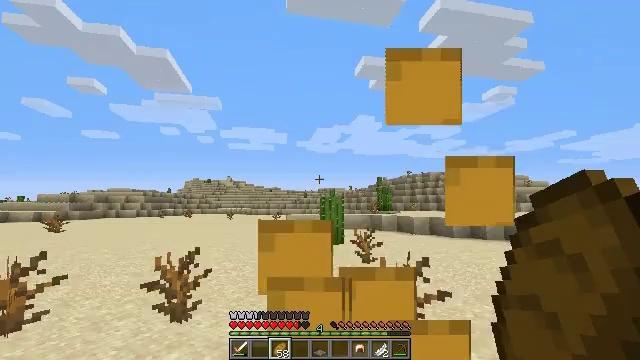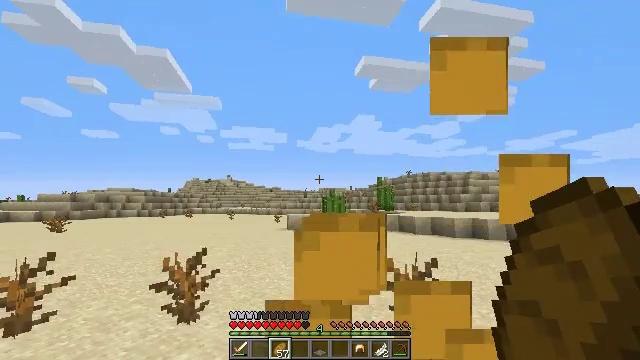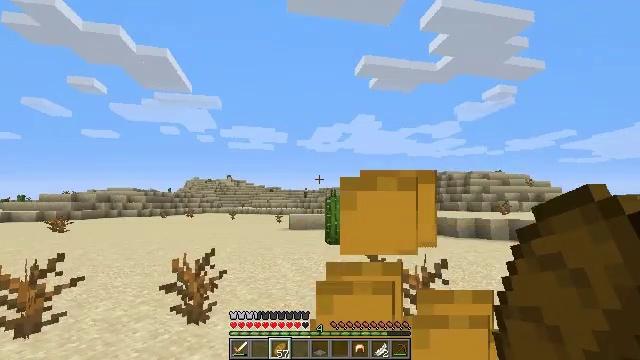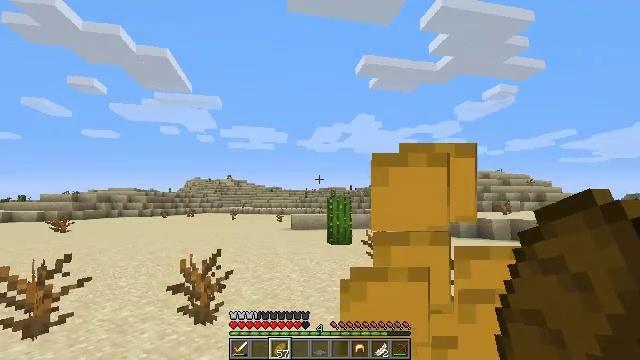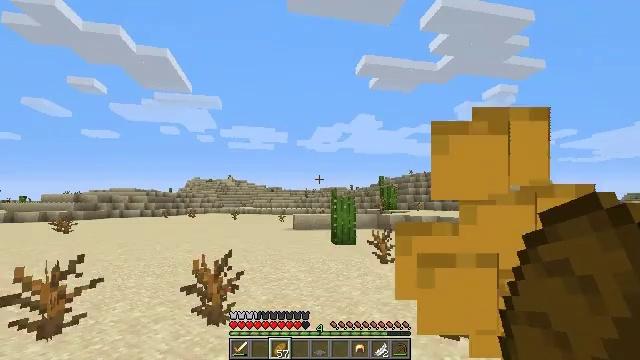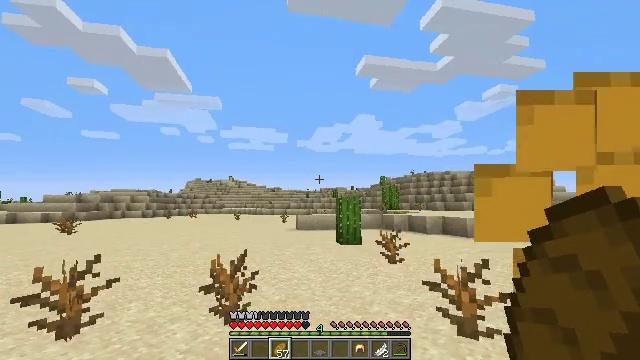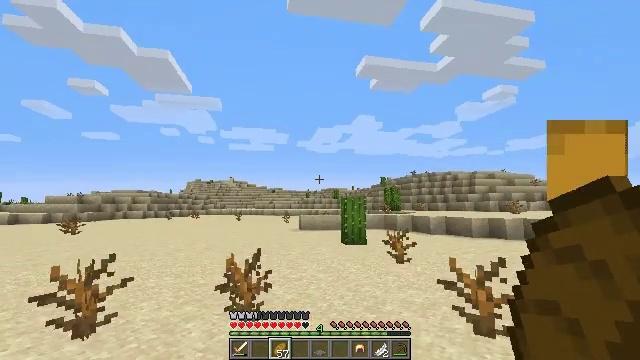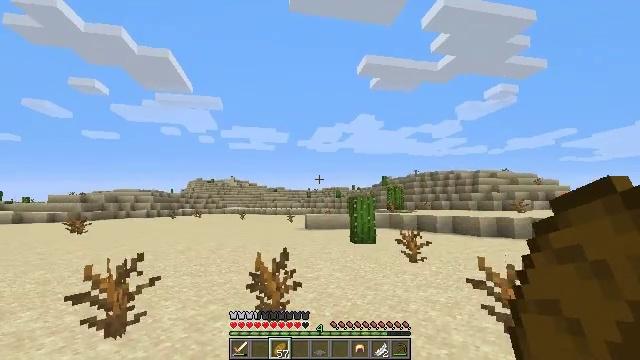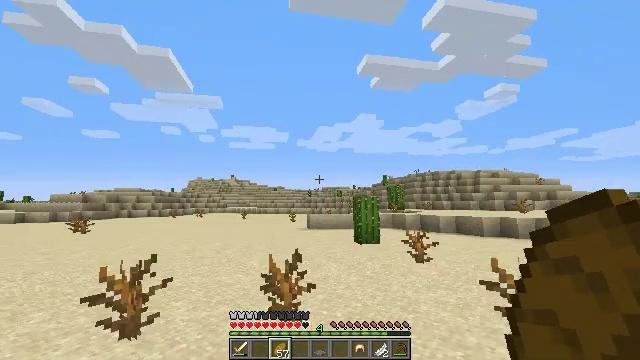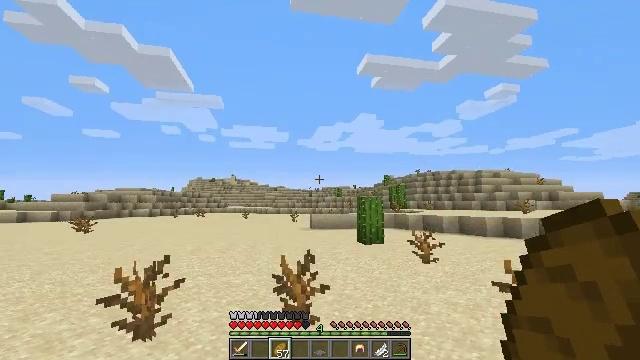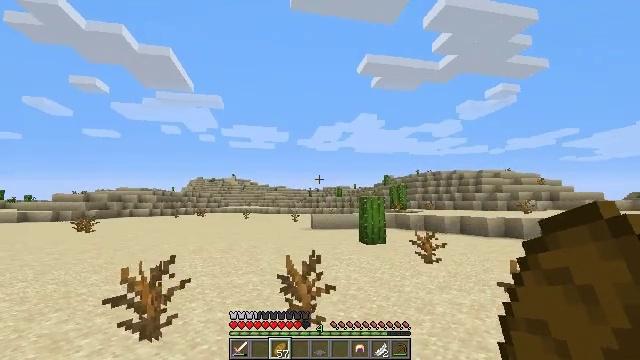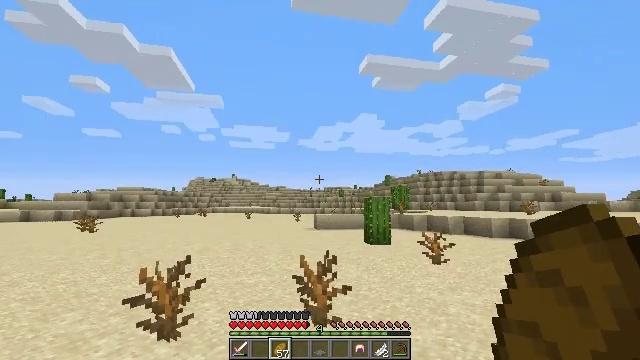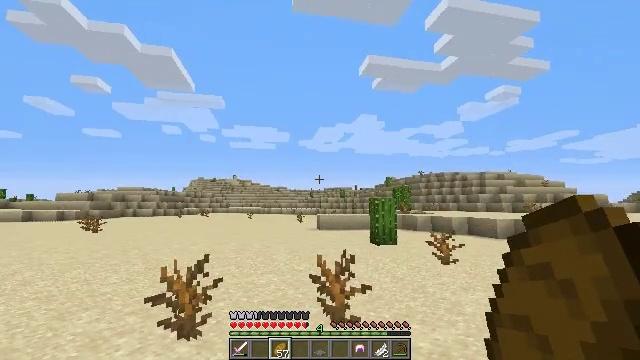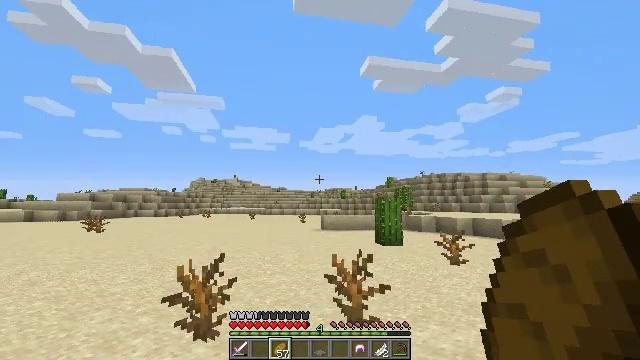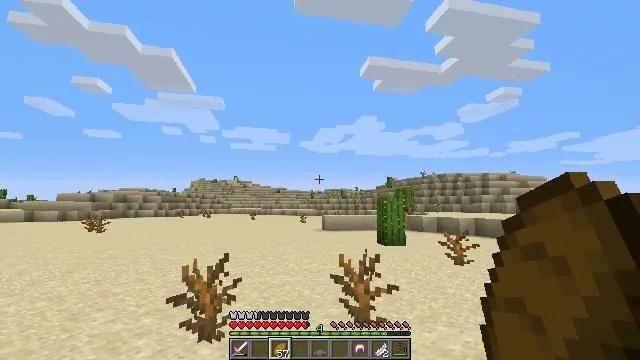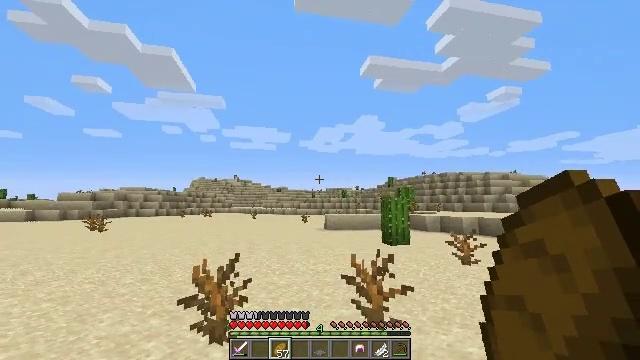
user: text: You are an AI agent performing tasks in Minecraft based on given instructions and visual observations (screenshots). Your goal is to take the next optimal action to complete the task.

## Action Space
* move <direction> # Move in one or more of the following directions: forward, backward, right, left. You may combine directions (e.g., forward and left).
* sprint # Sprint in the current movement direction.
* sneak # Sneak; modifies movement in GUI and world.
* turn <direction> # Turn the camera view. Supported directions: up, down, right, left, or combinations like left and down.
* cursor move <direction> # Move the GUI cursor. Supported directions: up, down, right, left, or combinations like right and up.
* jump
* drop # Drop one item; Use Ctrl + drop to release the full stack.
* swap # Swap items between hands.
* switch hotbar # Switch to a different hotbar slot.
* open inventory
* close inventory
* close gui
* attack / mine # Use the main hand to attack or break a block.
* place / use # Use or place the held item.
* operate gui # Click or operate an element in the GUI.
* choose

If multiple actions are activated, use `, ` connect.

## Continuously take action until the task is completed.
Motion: motion action
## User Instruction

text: Mine cactus from the desert.
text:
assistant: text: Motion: move left, use / place
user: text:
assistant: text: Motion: move left, use / place
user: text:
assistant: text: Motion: move left, use / place
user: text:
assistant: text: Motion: move left, use / place
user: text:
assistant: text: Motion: move left, use / place
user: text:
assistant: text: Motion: move left, use / place
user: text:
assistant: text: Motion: move left, use / place
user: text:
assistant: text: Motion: move left, use / place
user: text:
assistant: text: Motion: move left, use / place
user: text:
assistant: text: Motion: move left, use / place
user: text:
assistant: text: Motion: move left, use / place
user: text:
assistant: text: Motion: move left
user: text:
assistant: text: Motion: move forward and move left
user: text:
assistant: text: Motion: move forward and move left
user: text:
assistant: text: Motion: move left
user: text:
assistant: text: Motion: move forward and move left
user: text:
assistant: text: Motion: move forward and move left
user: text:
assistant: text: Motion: move forward and move left
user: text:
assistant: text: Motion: move forward and move left
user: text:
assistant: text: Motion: move forward
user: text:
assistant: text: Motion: move forward
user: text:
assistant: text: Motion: move forward
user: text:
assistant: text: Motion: move forward
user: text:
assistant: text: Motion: move forward, turn left and up
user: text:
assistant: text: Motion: move forward, turn left and up
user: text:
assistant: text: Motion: move forward, turn left and up
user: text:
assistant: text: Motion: move forward
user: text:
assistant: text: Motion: move forward
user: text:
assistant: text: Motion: move forward
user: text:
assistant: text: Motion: move forward, turn left